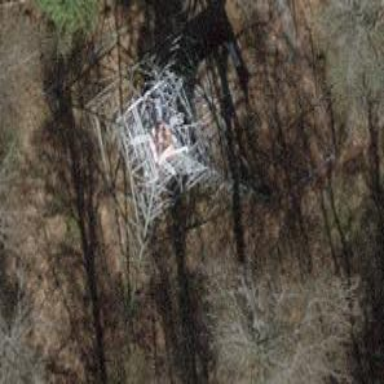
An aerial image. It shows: Man-made mast used for communication purposes.